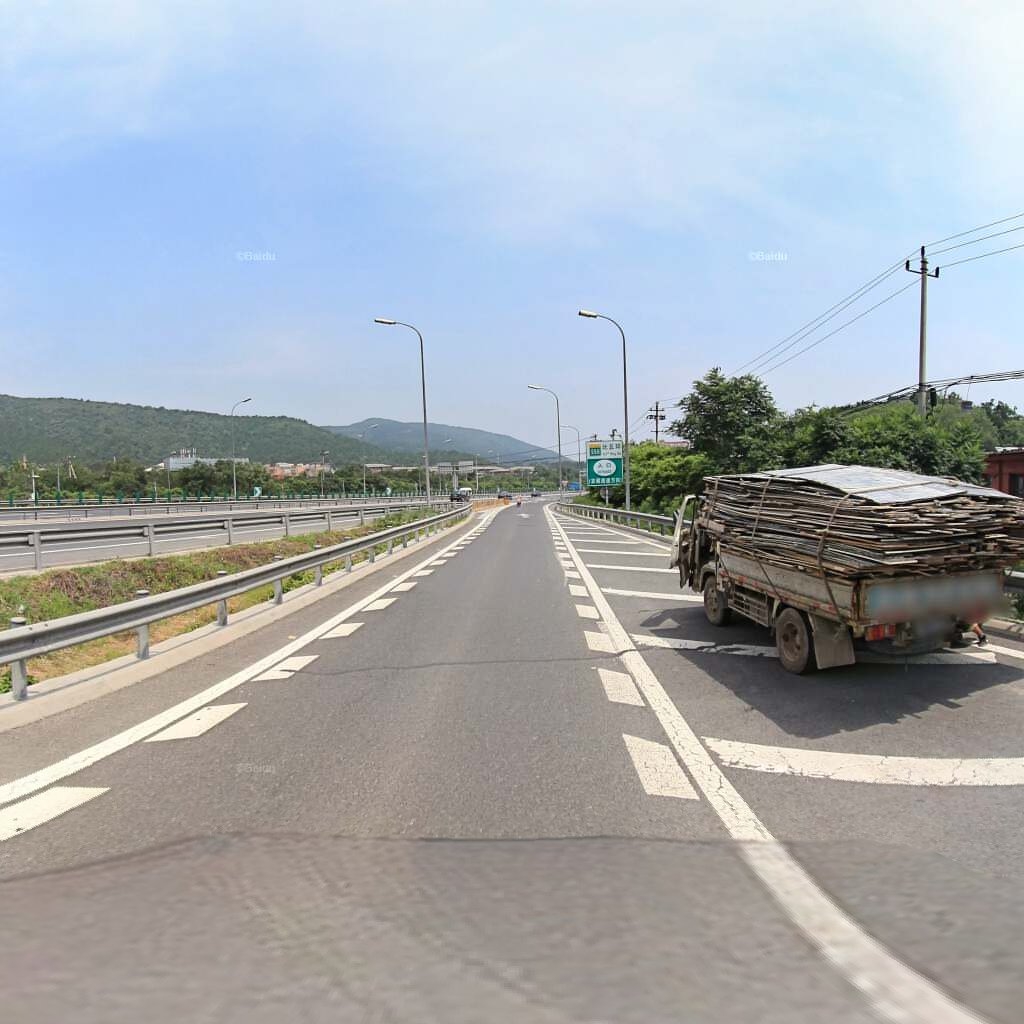
Region: Haidian
Road damage annotations: transverse patch, longitudinal crack, longitudinal crack